Question: I have a problem with my query using dapper, whether someone imagine to help me and say where I'm doing the wrong, is currently showing me an error at the date when I put a breik point, how to correct it properly? thank you all for help
this is my current code
'''
public string GetBezeichnung(int LP, DateTime date)
{
using (IDbConnection connection = new System.Data.SqlClient.SqlConnection())
{
connection.ConnectionString = _ConnectionString;
var output = connection.Query<string>("SELECT ZER_Bezeichnung FROM Z_ERFASSUNG WHERE ZER_LPE = " + LP + " AND ZER_Datum = " + date).FirstOrDefault();
return output;
}
}
'''
and this is the result with which I get an error

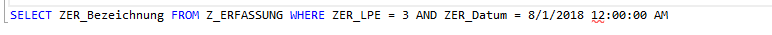
Answer: Try parameterizing the query.
'''
public string GetBezeichnung(int LP, DateTime date)
{
using (IDbConnection connection = new System.Data.SqlClient.SqlConnection(_ConnectionString))
{
connection.Open();
string sql = @"
SELECT ZER_Bezeichnung
FROM Z_ERFASSUNG
WHERE ZER_LPE = @LP
AND ZER_Datum = @date"
var output = connection.Query<string>(sql, new { LP = LP, date = date }).FirstOrDefault();
return output;
}
}
'''